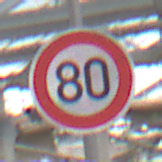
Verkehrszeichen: Geschwindigkeit80
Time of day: Midday
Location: Roofed (Special)
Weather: Overcast
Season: NotSpecified
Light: Natural